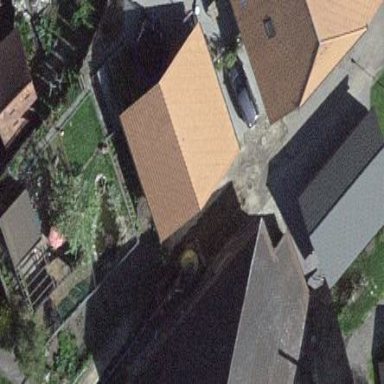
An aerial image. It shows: Shed building.